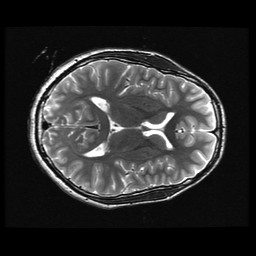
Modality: T2w
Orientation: axial
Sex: male
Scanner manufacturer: ge
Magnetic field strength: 3 T
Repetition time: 5 s
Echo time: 0.1015 s